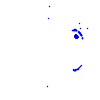
Particle: pion